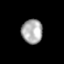
Tissue: skin
Cell type: Epithelial cells
Senescence score: 0.2311
Nuclear area (px): 500
Mean DAPI intensity: 171.25